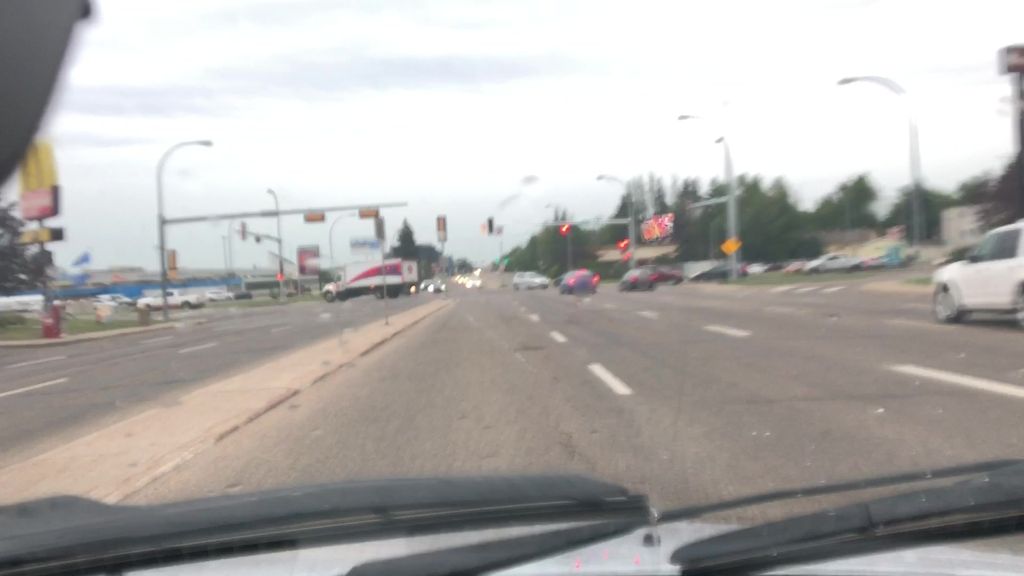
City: edmonton